I will show an image sequence of human cooking. I have annotated the images with numbered circles. Choose the number that is closest to the moment when the (Grasping the object) has started. You are a five-time world champion in this game. Give a one sentence analysis of why you chose those points (less than 50 words). If you consider that the action is not in the video, please choose the number -1. Provide your answer at the end in a json file of this format: {"points": []}
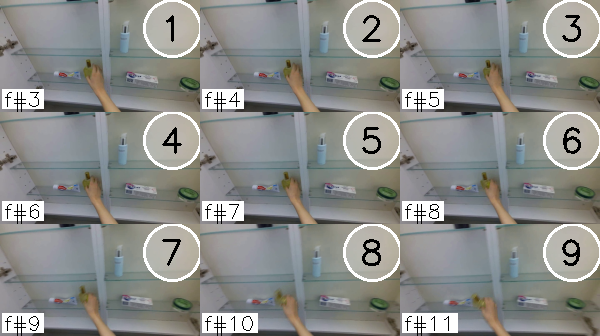
Frame 3 shows the clearest moment of hand-object contact.
{"points": [3]}